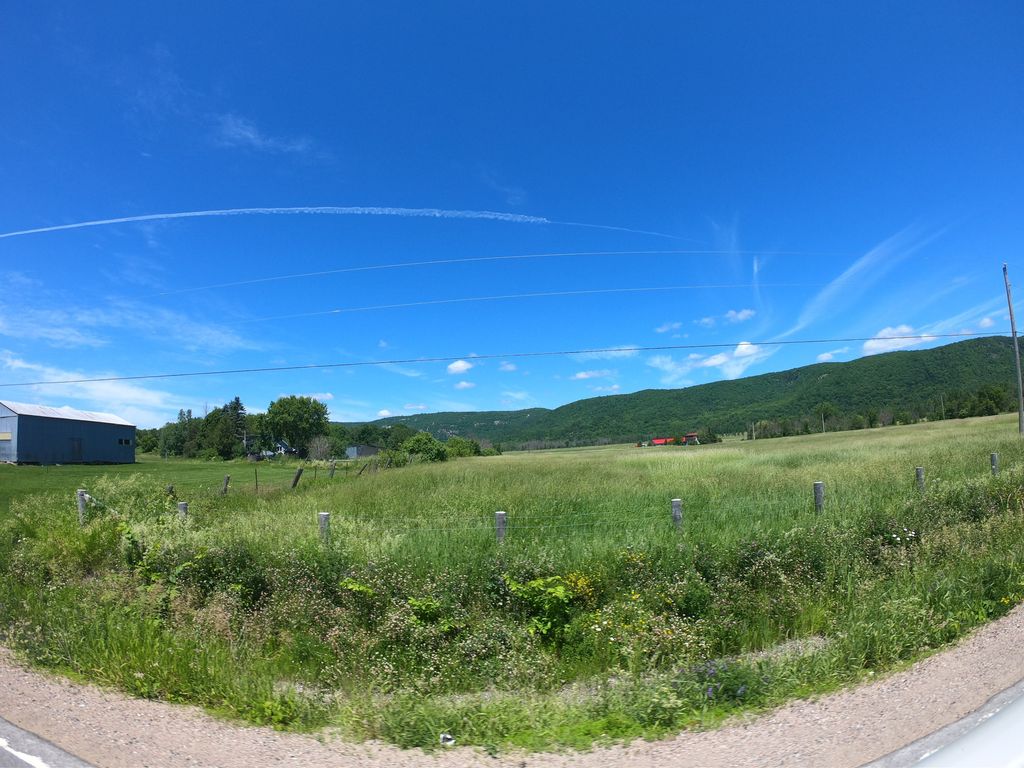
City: ottawa-gatineau